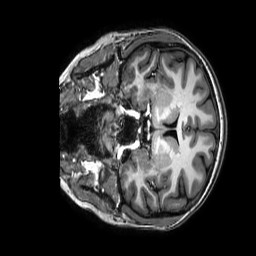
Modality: T1w
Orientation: coronal
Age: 25
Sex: female
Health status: healthy
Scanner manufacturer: philips
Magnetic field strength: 3 T
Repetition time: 0.009 s
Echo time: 0.003996 s